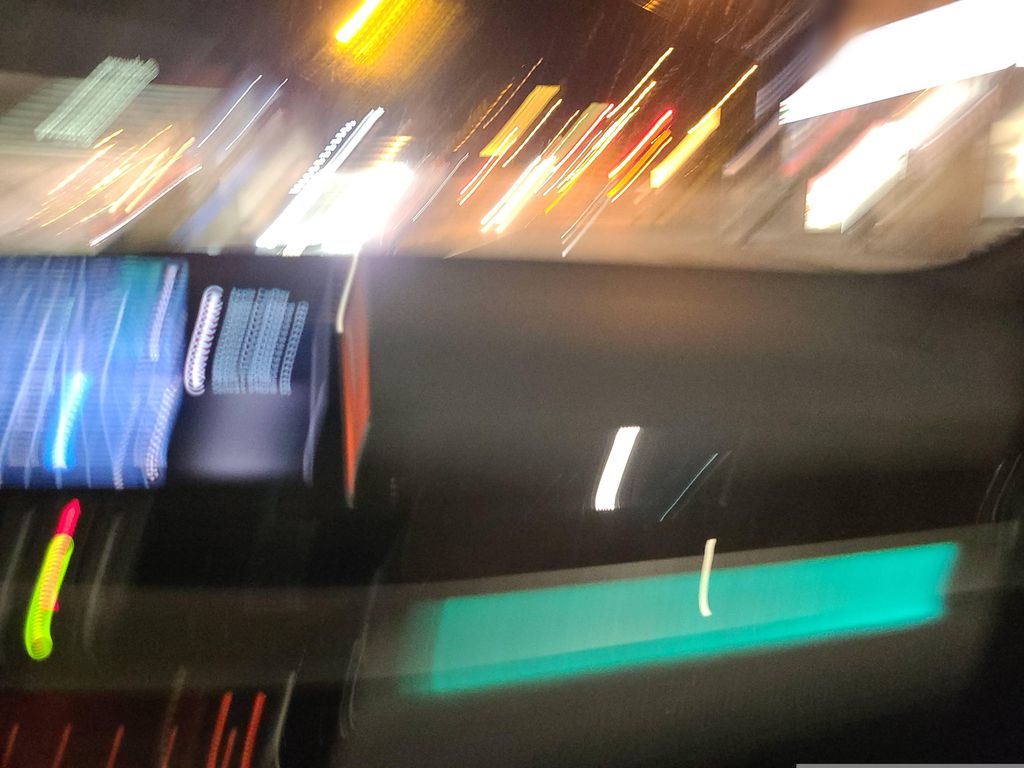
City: vancouver